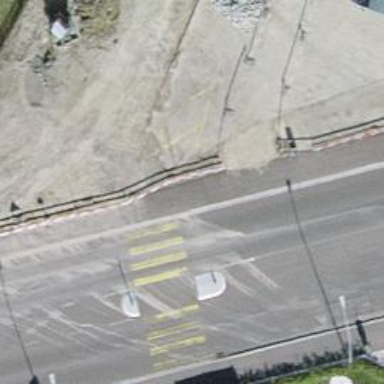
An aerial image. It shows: Bus stop with platform for public transport.